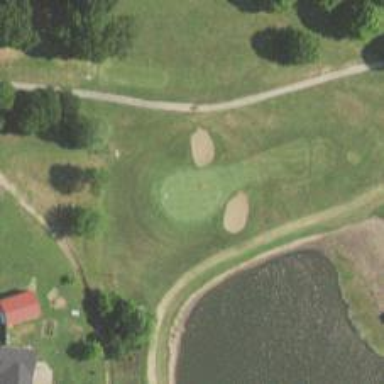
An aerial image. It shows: View of golf hole.